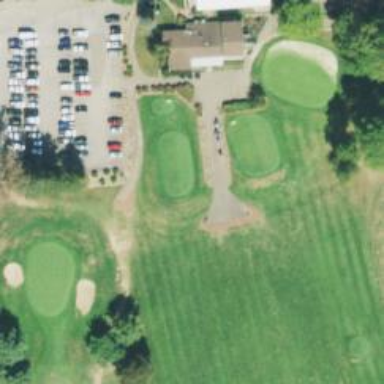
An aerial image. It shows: Footway that resembles golf path.